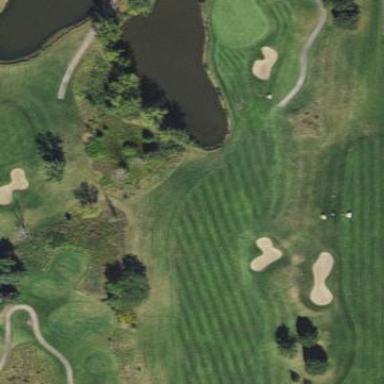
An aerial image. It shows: Picturesque scene of golf course with lateral water hazard.